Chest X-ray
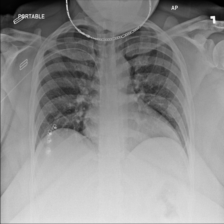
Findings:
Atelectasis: negative
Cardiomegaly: negative
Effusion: negative
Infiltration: positive
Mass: negative
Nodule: negative
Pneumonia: negative
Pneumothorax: negative
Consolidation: negative
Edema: negative
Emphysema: negative
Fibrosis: negative
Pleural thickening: negative
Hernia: negative